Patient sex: M
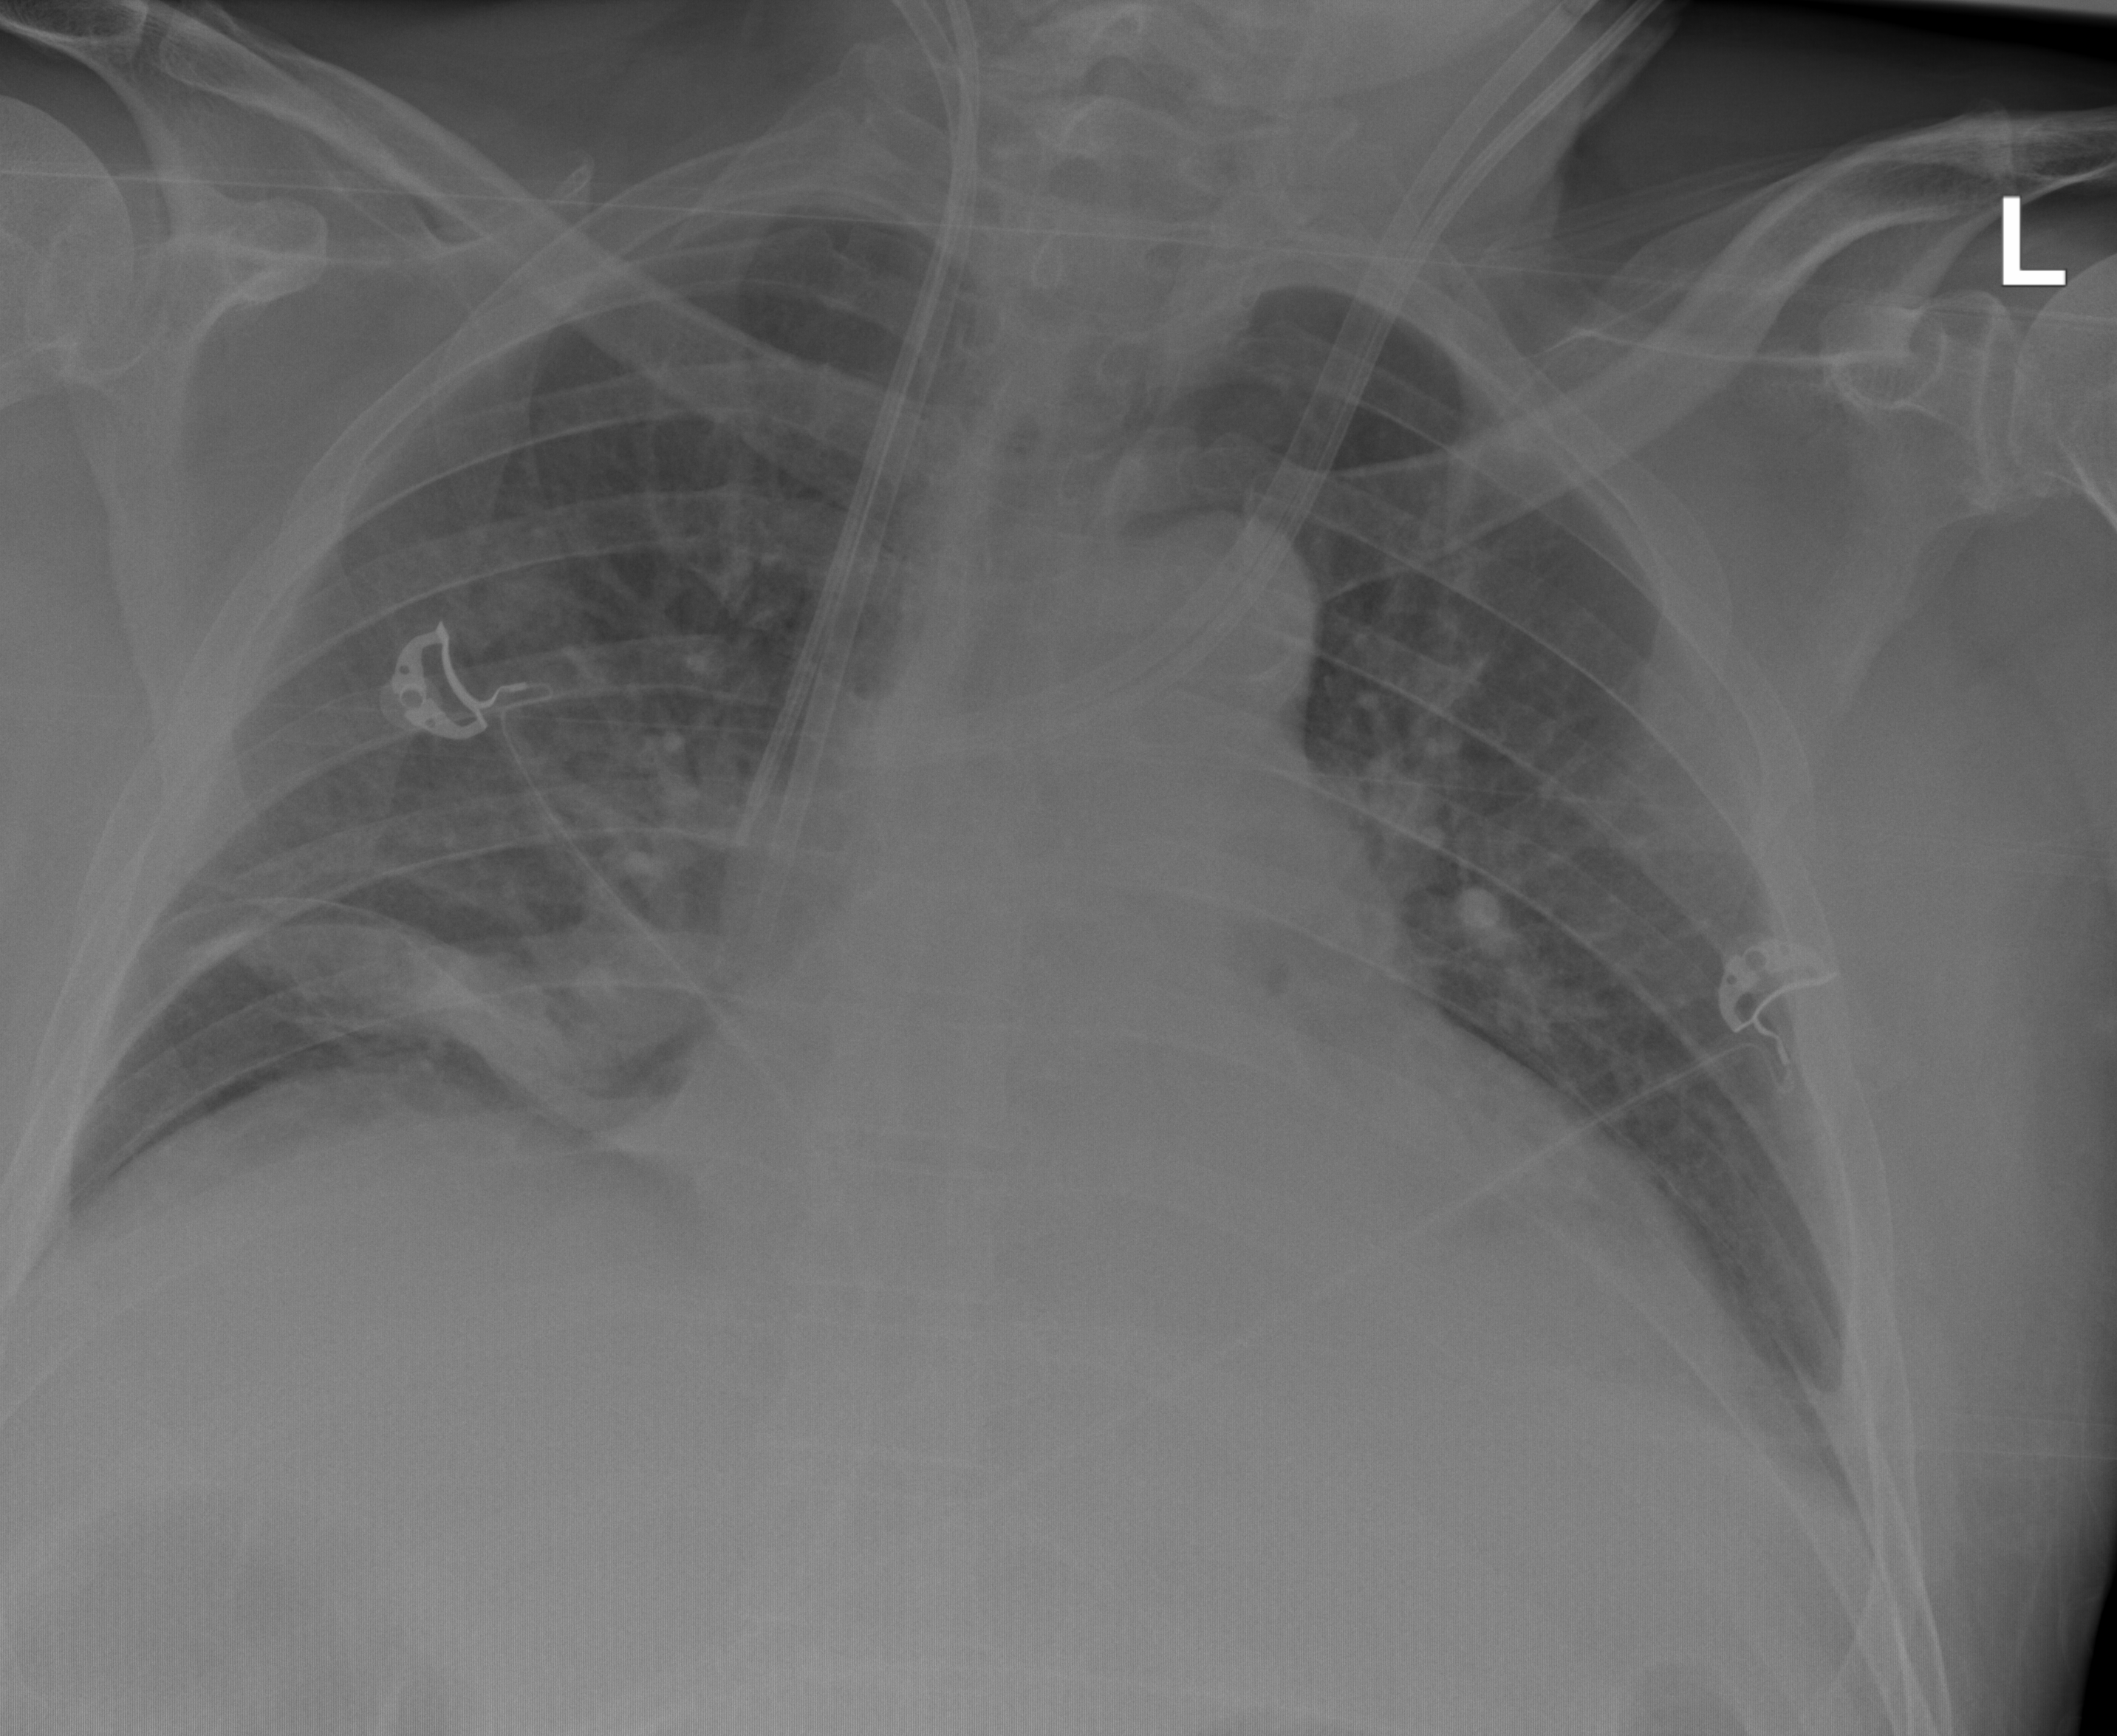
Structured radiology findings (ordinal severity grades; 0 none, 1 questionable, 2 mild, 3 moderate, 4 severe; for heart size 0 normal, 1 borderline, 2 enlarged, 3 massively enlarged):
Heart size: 2
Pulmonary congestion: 2
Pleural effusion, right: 2
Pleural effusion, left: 2
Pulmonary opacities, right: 0
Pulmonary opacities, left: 0
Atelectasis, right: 2
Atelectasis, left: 2